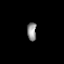
Tissue: skin
Cell type: Fibroblasts
Senescence score: 0.7587
Nuclear area (px): 161
Mean DAPI intensity: 148.988